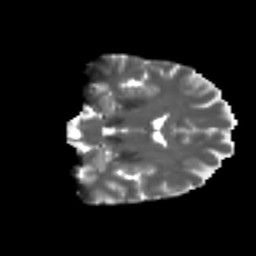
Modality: T2w
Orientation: coronal
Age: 43
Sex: female
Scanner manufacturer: ge
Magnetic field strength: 3 T
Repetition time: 7.8 s
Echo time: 0.0606 s